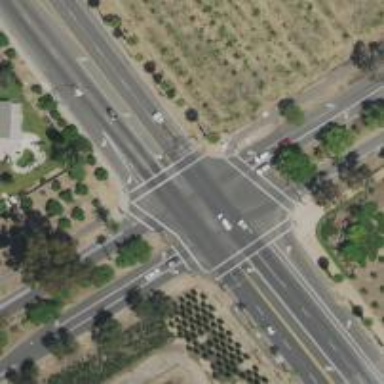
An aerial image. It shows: Crossing on the road.